Question: I was hoping '$('#childDiv2 .txtClass')' or '$('#childDiv2 input.txtClass')' perform better when selecting '<input type="text" id="txtID" class="txtClass"/>' element. But according to this <URL>;' is the best selector among this. I'm using JQuery 1.7.2
Does anybody have explanation for this?

'''
<div class="childDiv2">
<input type="text" id="txtID" class="txtClass"/>
<p class="child">Blah Blah Blah</p>
</div>
'''
'''
$('.txtClass');
$('#childDiv2 .txtClass')
$('#childDiv2 > .txtClass')
$('input.txtClass')
$('#childDiv2 input.txtClass')
'''
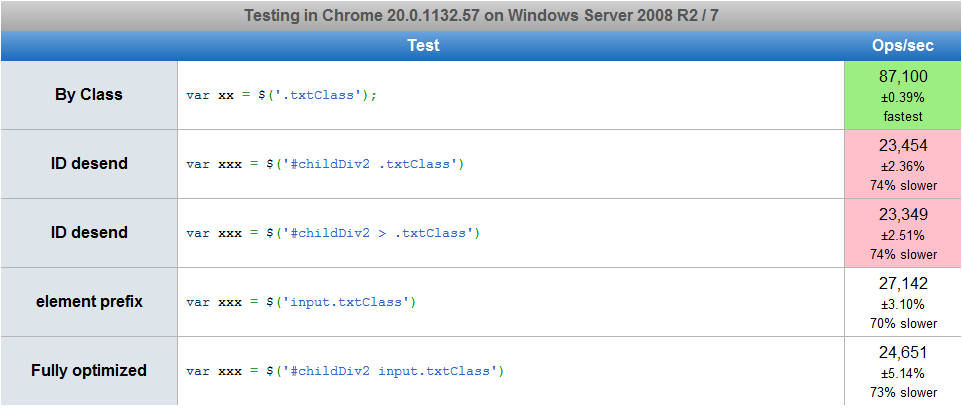
Answer: Modern browsers expose a very efficient <URL> method that returns the elements having a given class. That's why a single class selector is faster in your case.
To elaborate on your examples:
'''
$(".txtClass") => getElementsByClassName()
$("#childDiv2 .txtClass") => getElementById(),
then getElementsByClassName()
$("#childDiv2 > .txtClass") => getElementById(),
then iterate over children and check class
$("input.txtClass") => getElementsByTagName(),
then iterate over results and check class
$("#childDiv2 input.txtClass") => getElementById(),
then getElementsByTagName(),
then iterate over results and check class
'''
As you can see, it's quite logical for the first form to be the fastest on modern browsers.